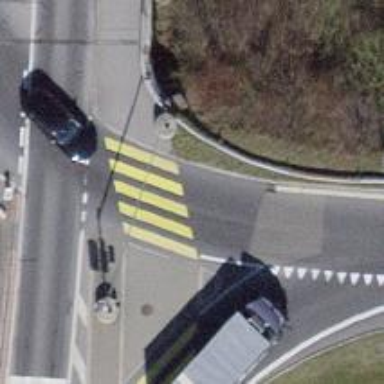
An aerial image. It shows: Kerb serving as barrier.